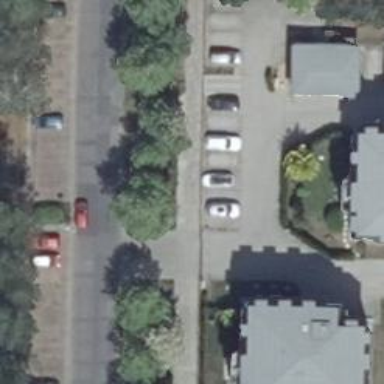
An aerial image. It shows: Row of broadleaved trees with semi-deciduous leaves.